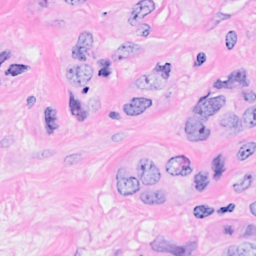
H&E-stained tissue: Breast